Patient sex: M
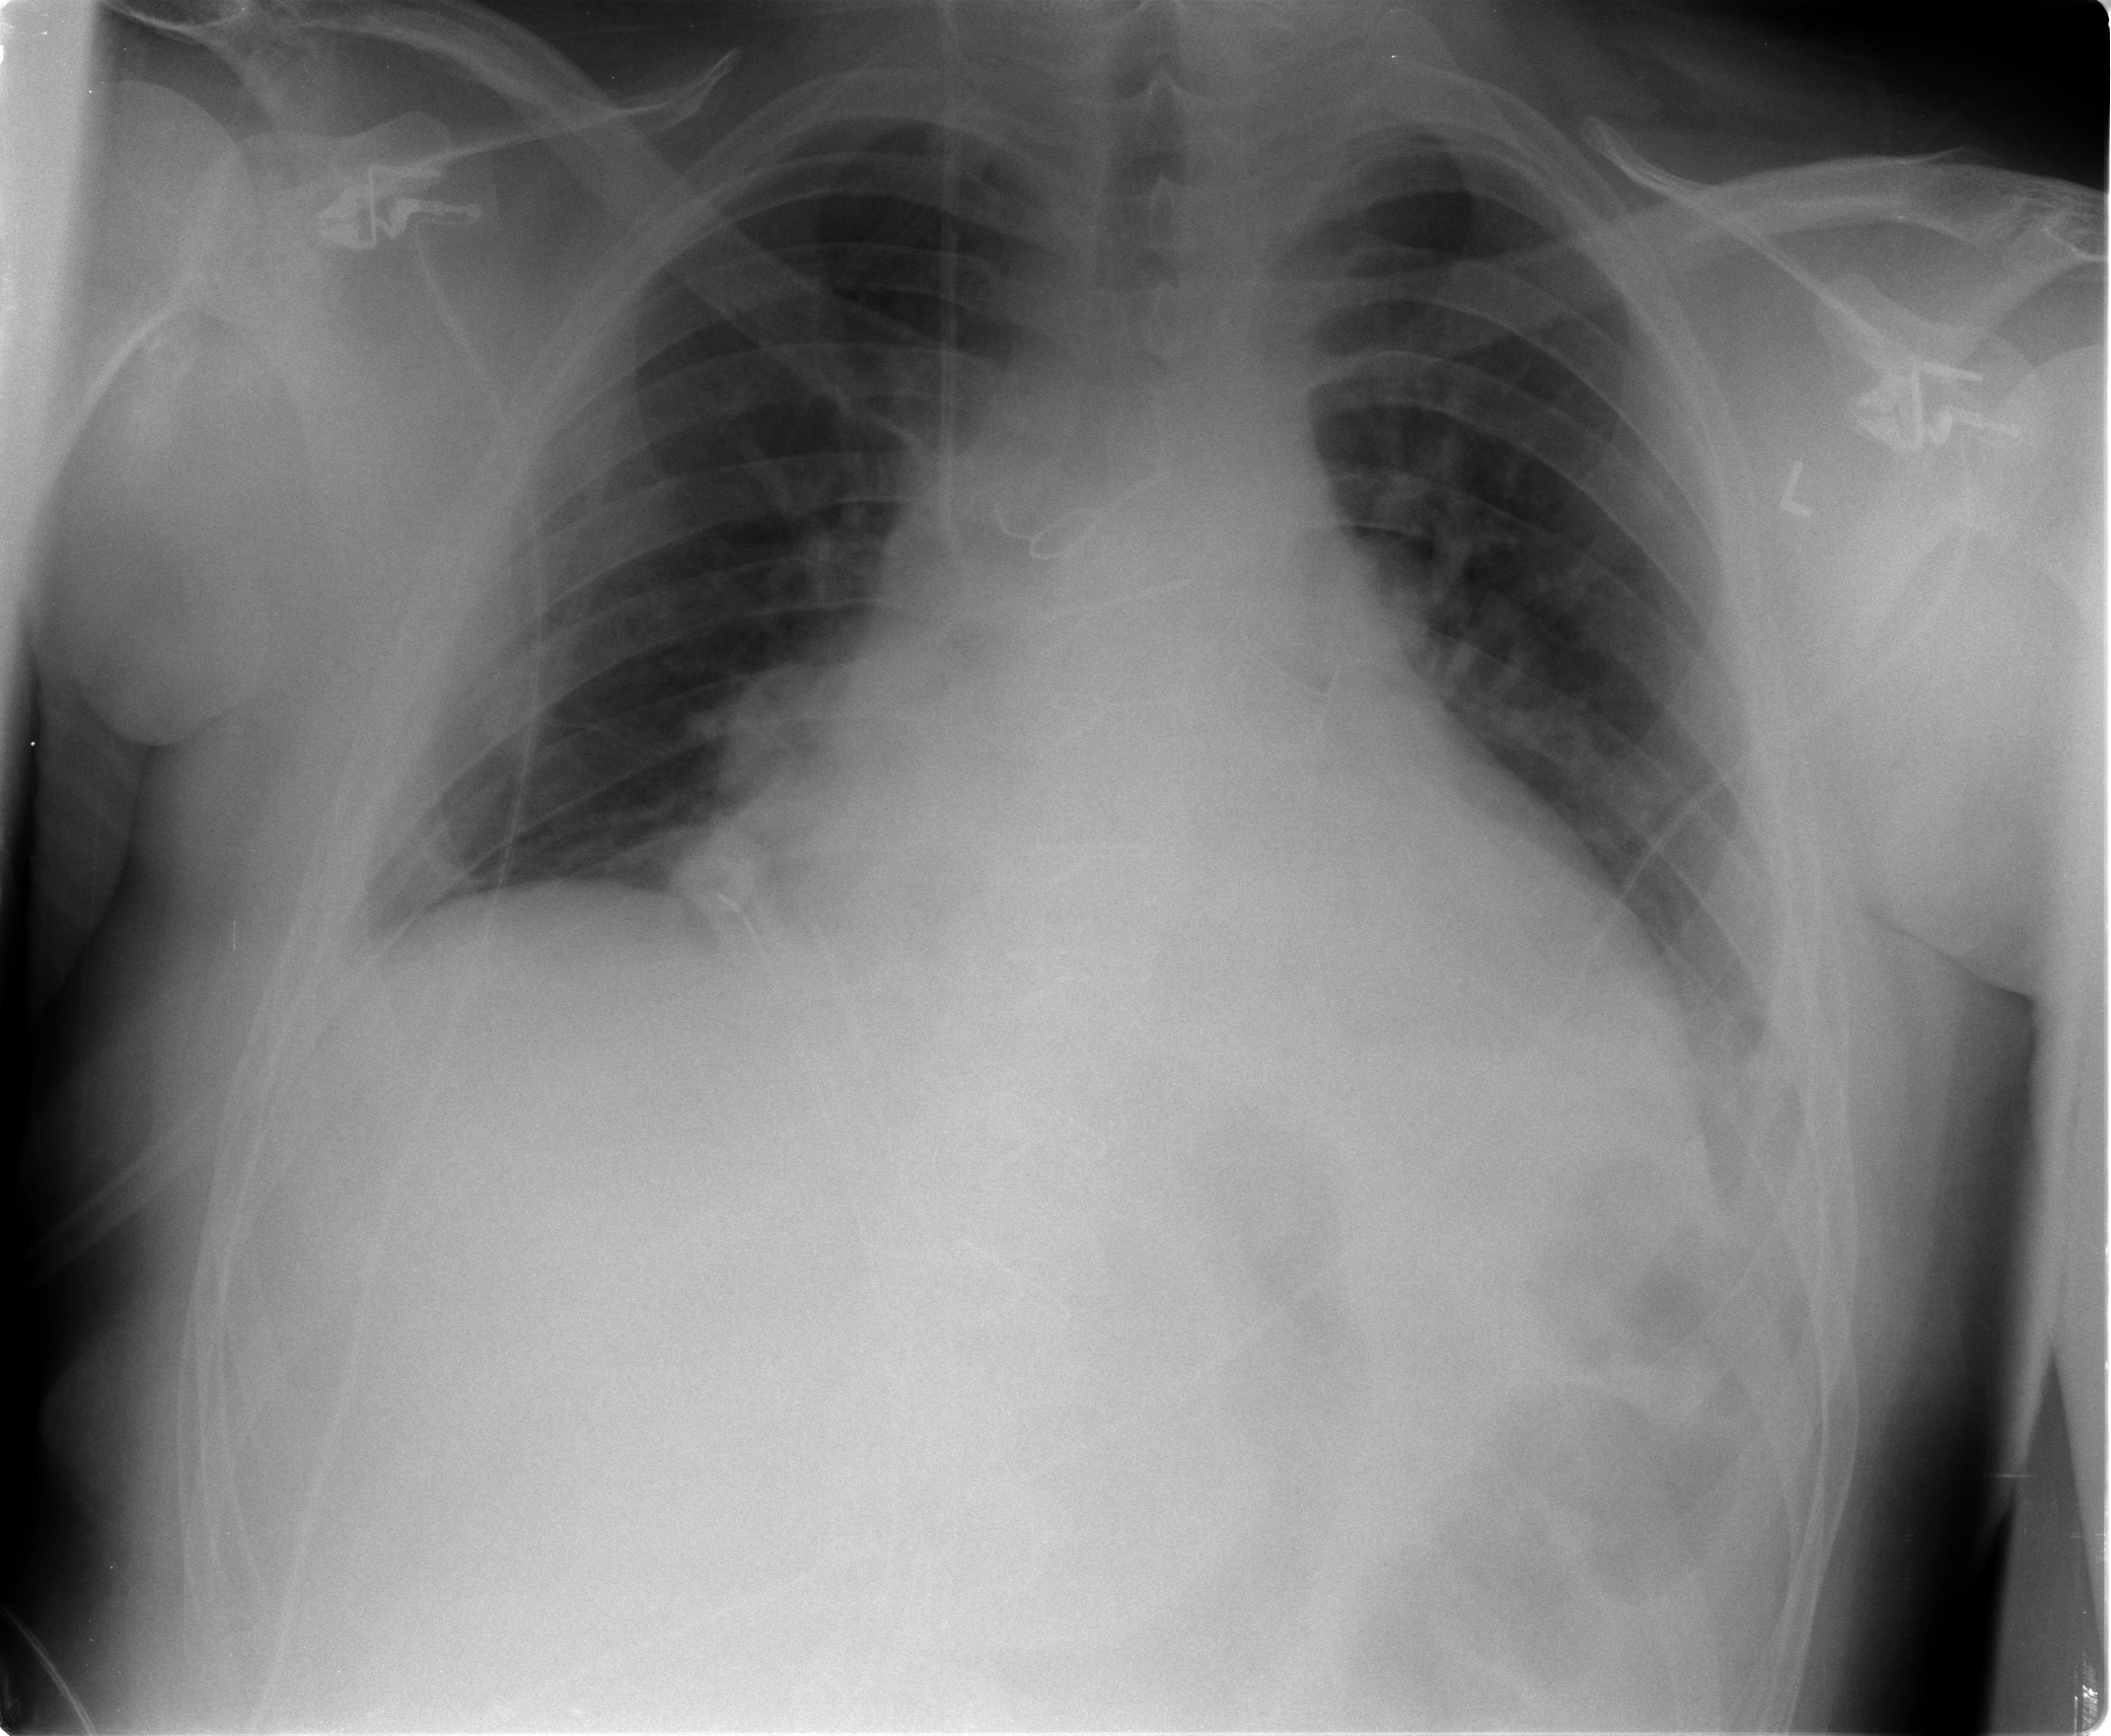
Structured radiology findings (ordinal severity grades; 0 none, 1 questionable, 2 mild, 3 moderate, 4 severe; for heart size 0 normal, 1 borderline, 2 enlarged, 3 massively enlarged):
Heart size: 2
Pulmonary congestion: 1
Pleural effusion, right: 0
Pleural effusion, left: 0
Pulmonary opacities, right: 0
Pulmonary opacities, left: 0
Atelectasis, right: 2
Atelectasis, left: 2